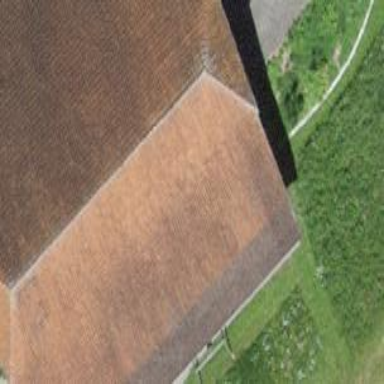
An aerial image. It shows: Barn.